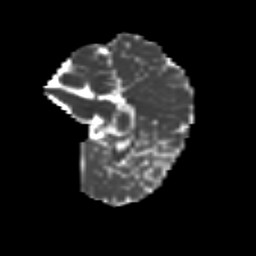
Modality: MD
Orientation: sagittal
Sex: male
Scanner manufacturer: siemens
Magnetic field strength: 3 T
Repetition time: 5 s
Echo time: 0.071 s